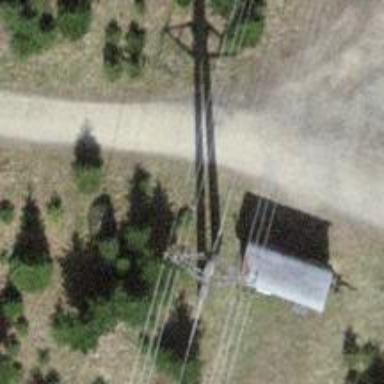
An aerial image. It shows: Concrete power pole.